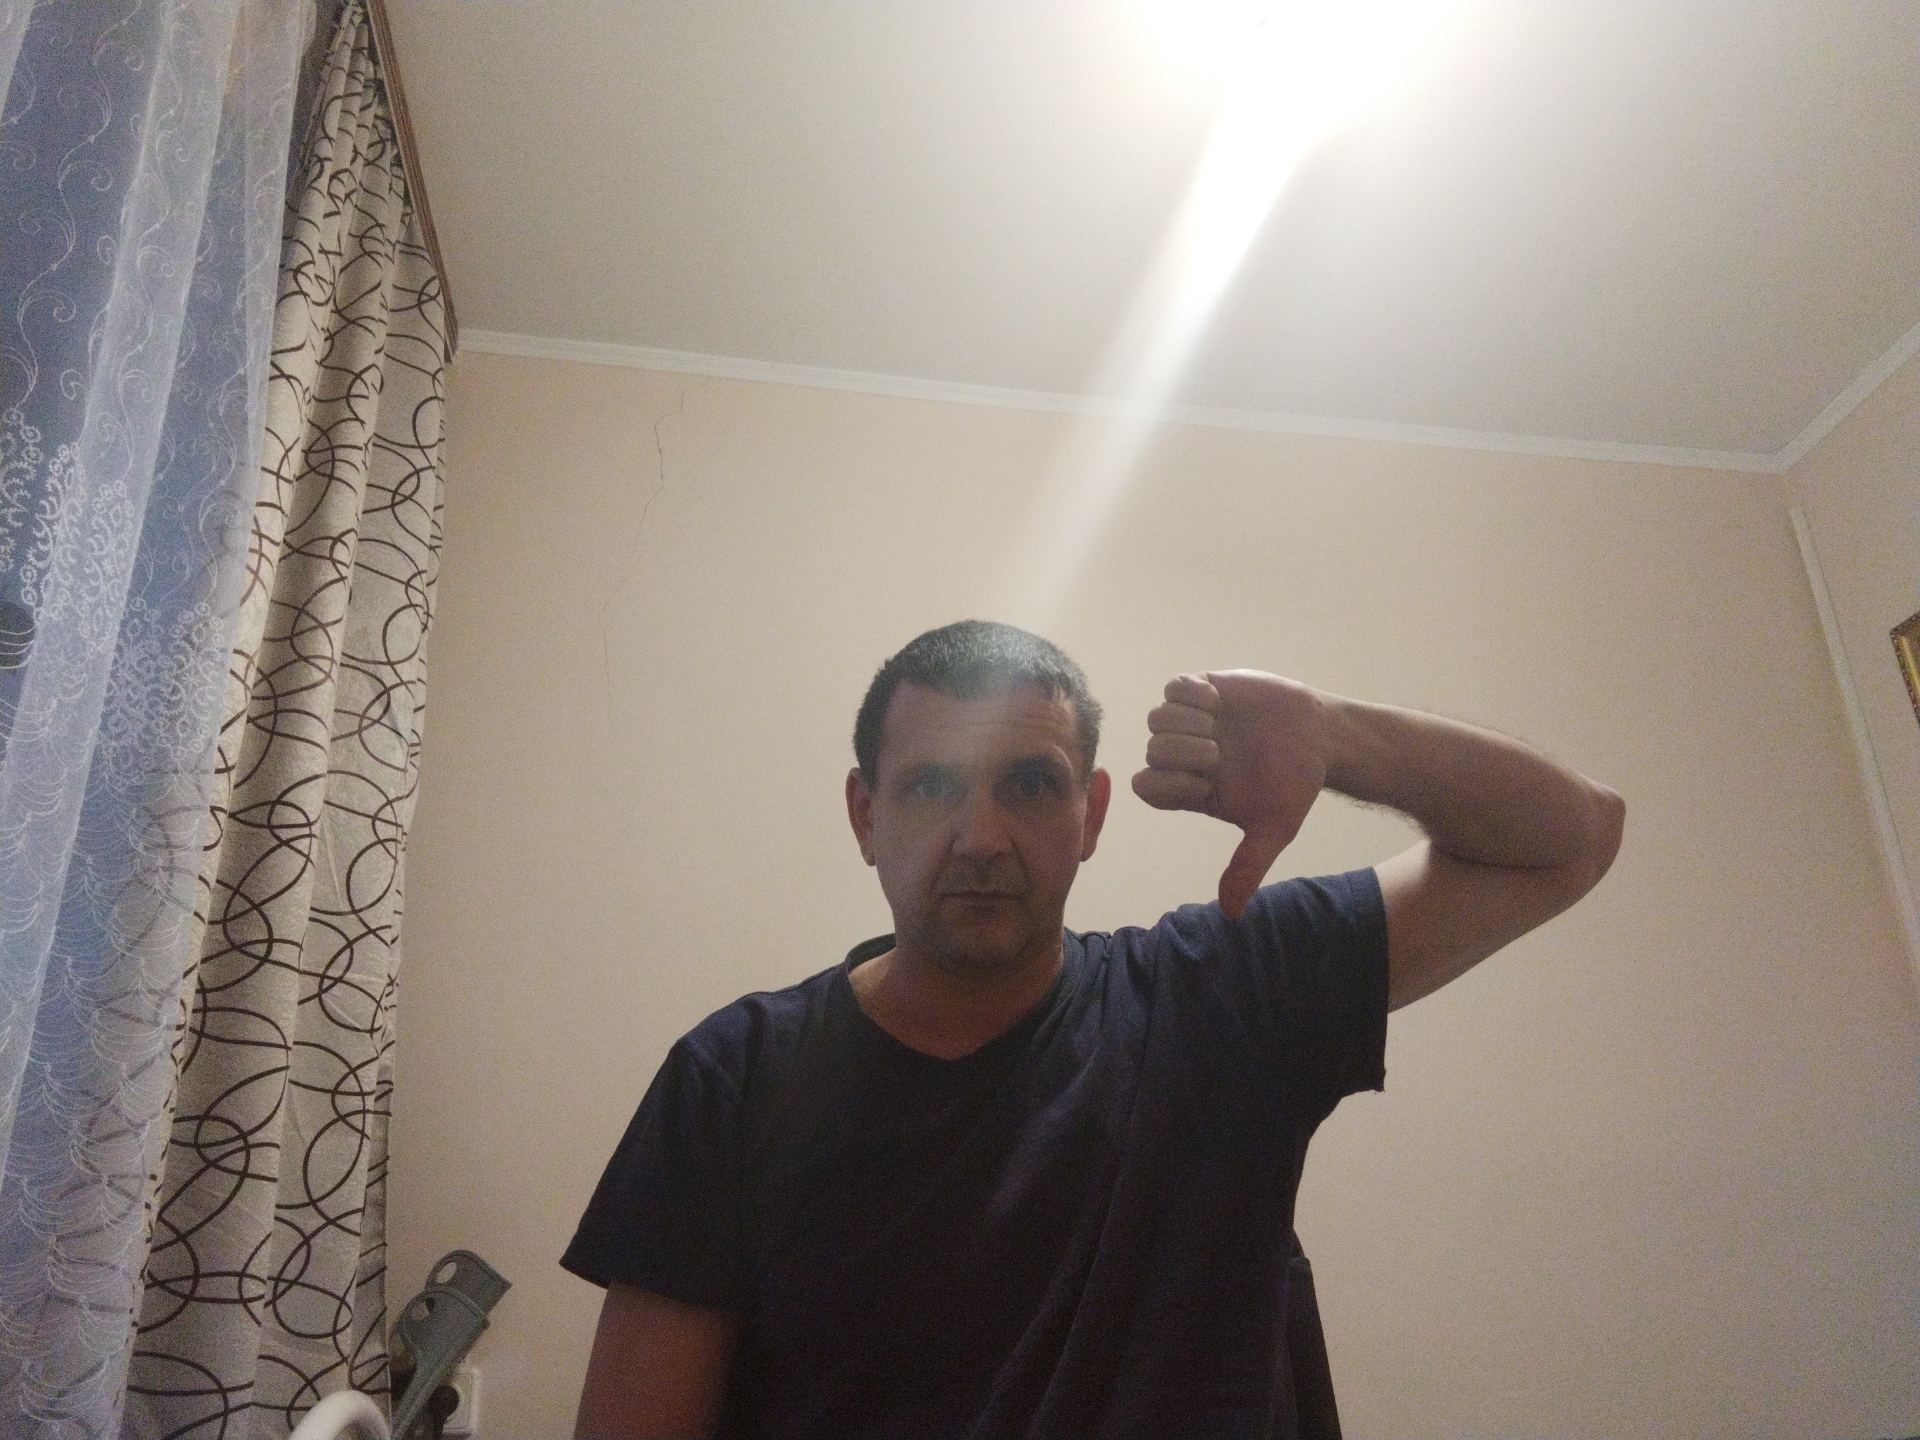
Label: noise